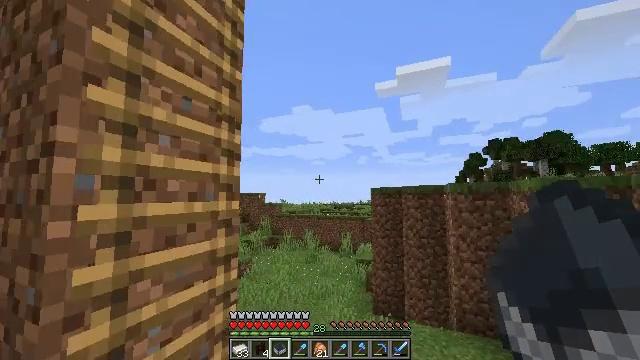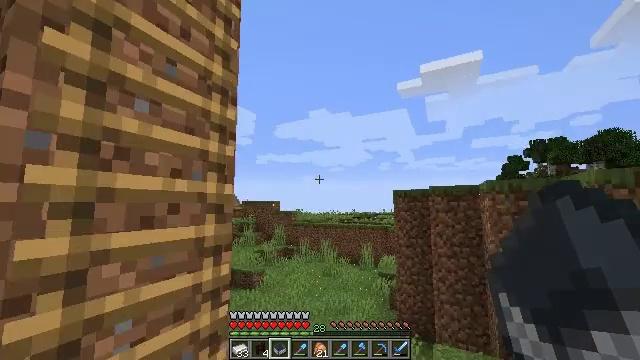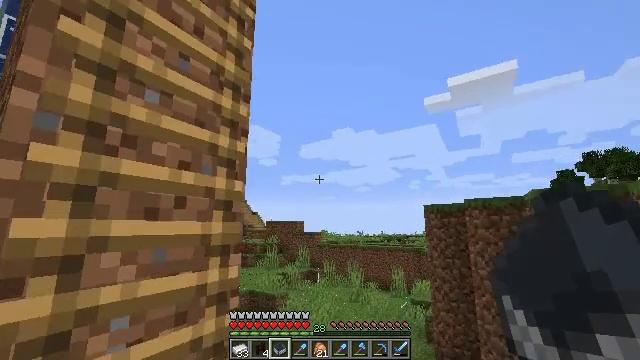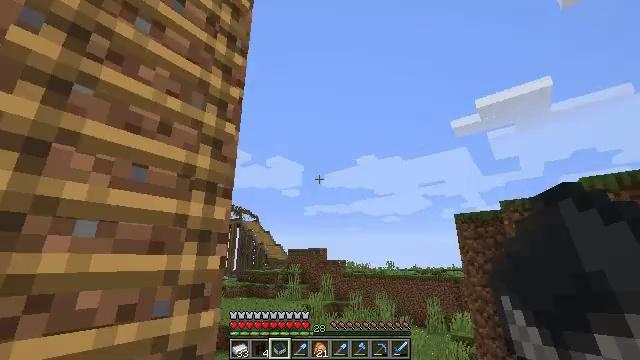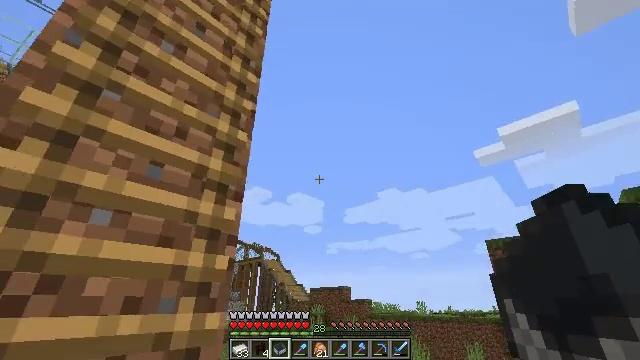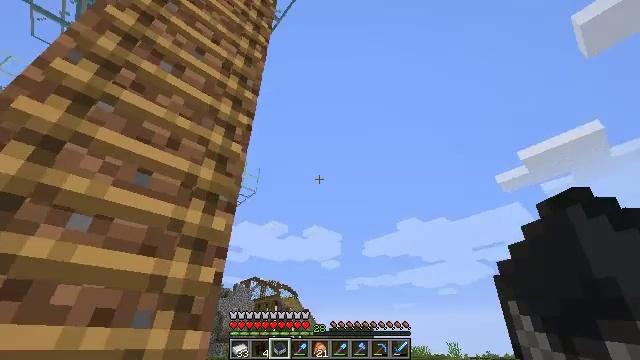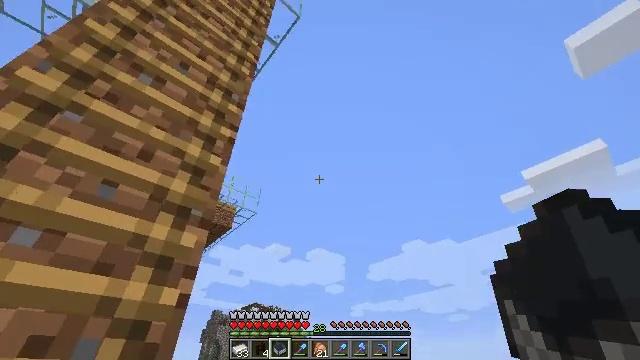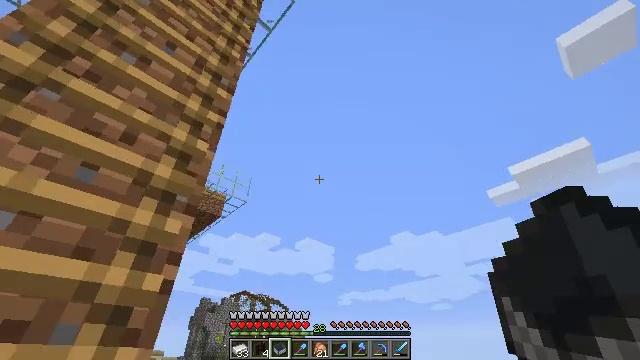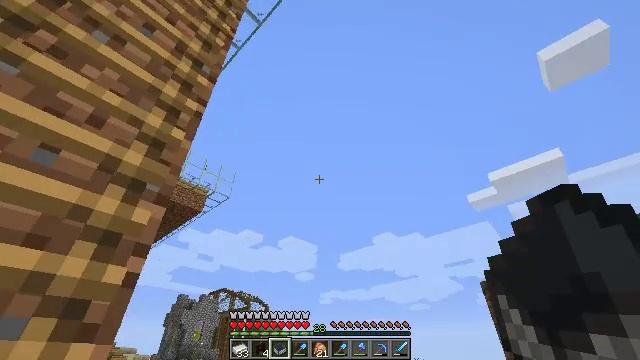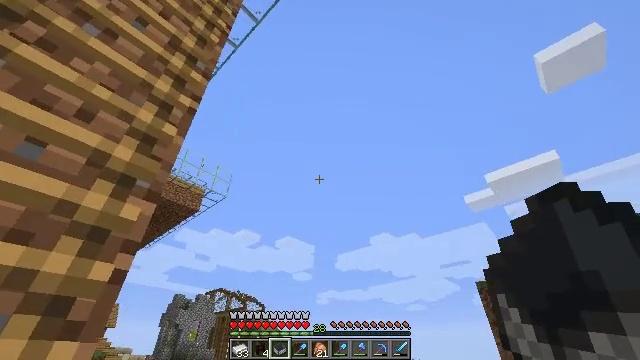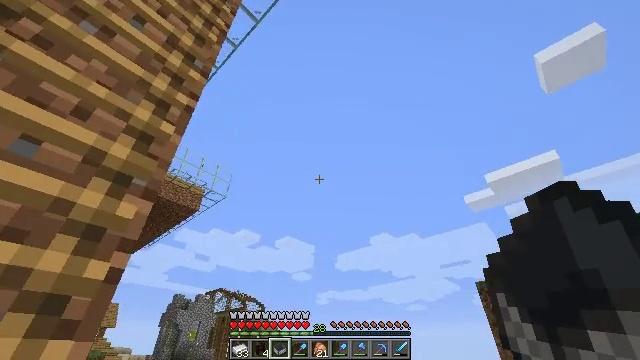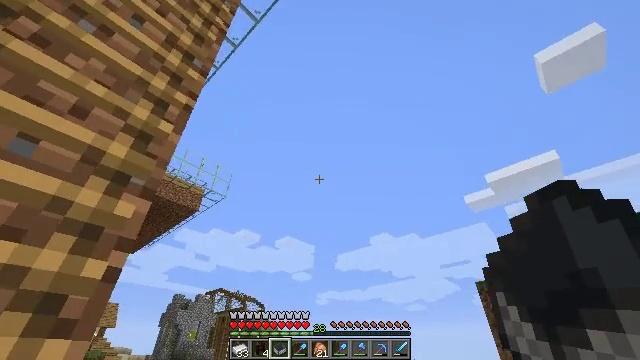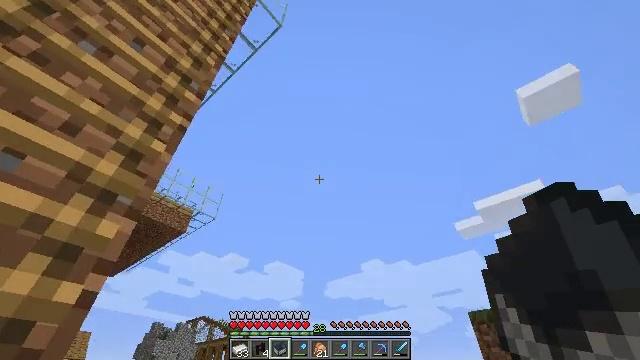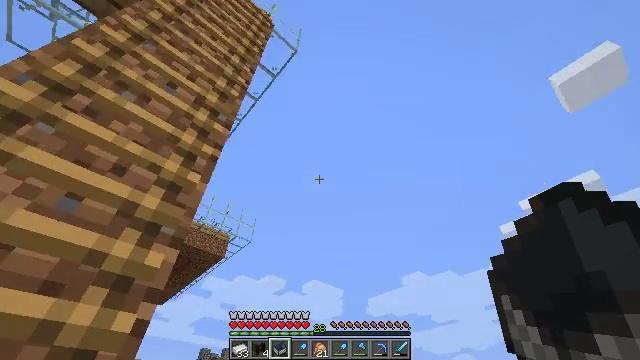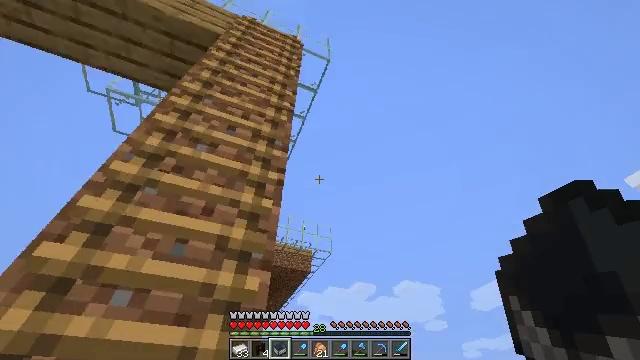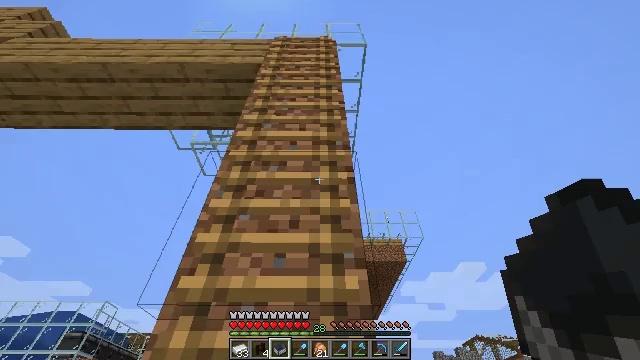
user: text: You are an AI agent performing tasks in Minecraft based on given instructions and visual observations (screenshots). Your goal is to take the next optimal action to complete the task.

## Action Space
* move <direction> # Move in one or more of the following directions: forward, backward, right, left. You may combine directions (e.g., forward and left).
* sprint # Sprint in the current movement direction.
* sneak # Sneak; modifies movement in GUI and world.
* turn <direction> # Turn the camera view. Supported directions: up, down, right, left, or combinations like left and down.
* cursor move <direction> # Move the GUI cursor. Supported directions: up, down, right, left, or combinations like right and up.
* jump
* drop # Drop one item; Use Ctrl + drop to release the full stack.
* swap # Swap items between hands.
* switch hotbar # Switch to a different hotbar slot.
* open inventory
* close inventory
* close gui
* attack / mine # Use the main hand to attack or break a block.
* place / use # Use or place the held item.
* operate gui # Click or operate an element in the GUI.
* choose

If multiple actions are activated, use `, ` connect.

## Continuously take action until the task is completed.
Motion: motion action
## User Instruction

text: Drop a nether brick fence.
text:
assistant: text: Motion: turn left and up
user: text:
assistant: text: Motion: turn left and up
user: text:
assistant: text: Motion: turn left and up
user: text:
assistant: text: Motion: turn left and up
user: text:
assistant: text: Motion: turn left and up
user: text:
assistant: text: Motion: turn up
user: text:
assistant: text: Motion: turn right and down
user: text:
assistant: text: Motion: turn right
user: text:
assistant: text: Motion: no_op
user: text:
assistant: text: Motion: no_op
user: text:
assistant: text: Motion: no_op
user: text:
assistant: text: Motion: turn right and up
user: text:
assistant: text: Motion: turn left and up
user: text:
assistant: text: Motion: turn left and up
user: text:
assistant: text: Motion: turn left
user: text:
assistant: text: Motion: turn left and down
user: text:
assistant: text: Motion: no_op
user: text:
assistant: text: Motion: no_op
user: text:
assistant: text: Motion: move forward
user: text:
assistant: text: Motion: move forward, turn right and up
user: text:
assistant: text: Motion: move forward, turn up
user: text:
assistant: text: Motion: move forward, turn up
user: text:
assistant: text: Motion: move forward, turn up
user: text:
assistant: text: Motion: move forward, turn right and up, jump
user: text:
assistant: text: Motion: move forward, turn up, jump
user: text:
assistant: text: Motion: move forward, turn up, jump
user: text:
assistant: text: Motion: move forward, turn up, jump
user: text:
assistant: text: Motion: move forward, turn up, jump
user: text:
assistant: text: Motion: move forward, jump
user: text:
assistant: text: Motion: move forward, sprint, jump